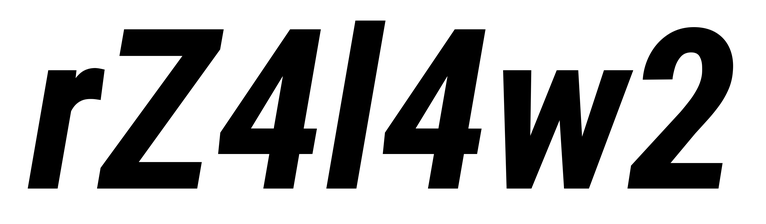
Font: Roboto-Italic_Condensed_Bold_Italic